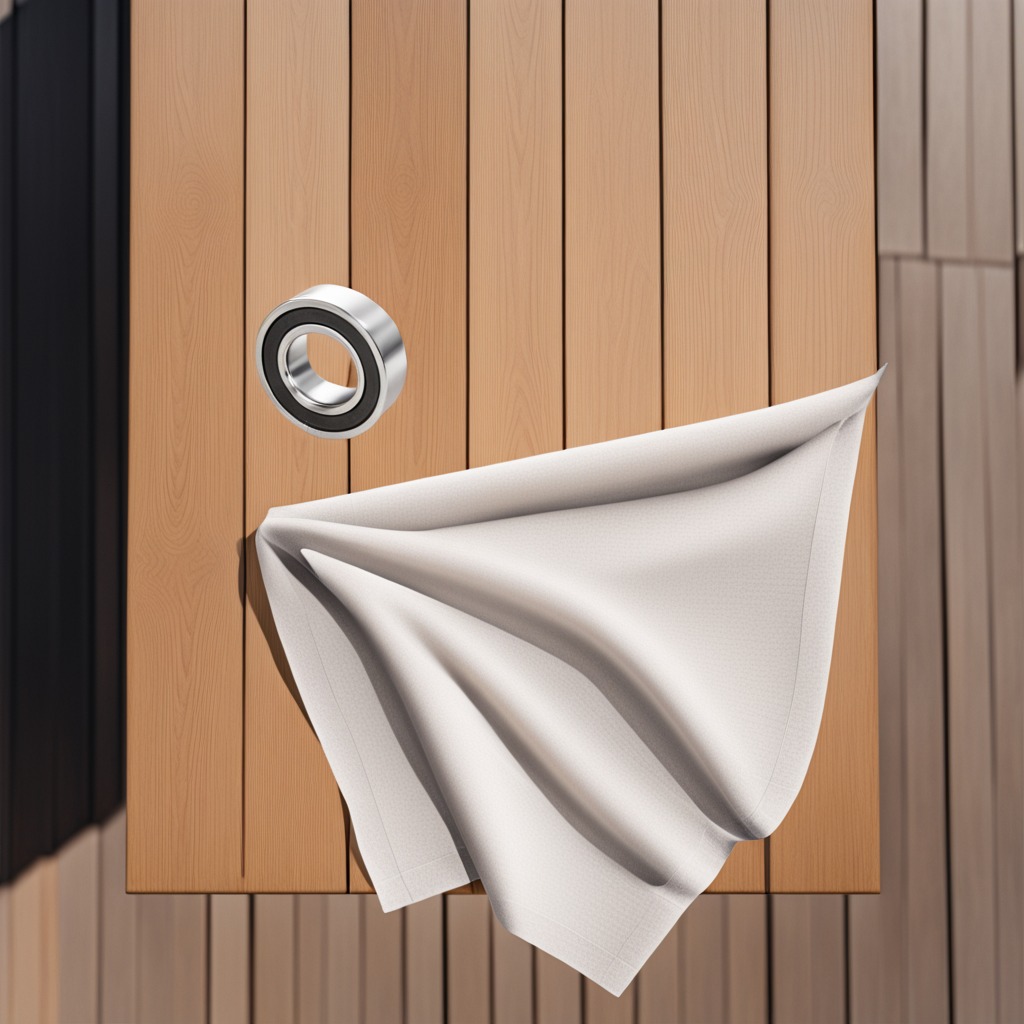
A metal ball bearing is lying on a wooden table in an outdoor workshop during daytime bright natural light soft shadows worn but beneath the cloth.